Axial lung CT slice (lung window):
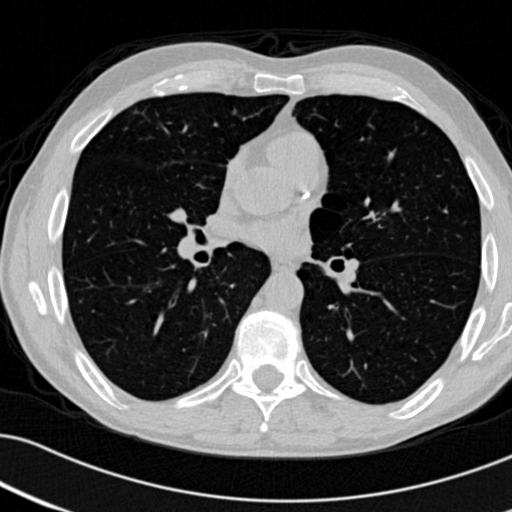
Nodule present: no